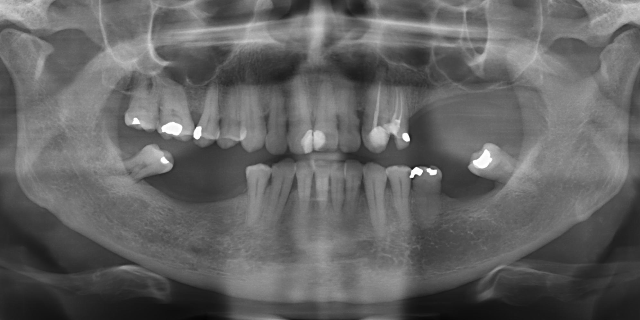
adult